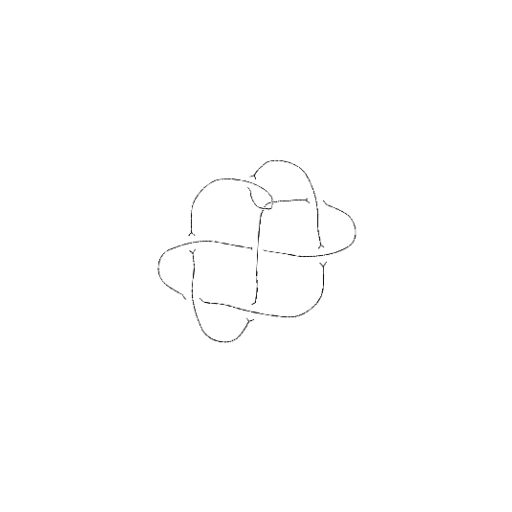
Crossing number: 9